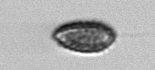
Label: Pseudochattonella_farcimen